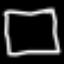
Label: square